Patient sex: F
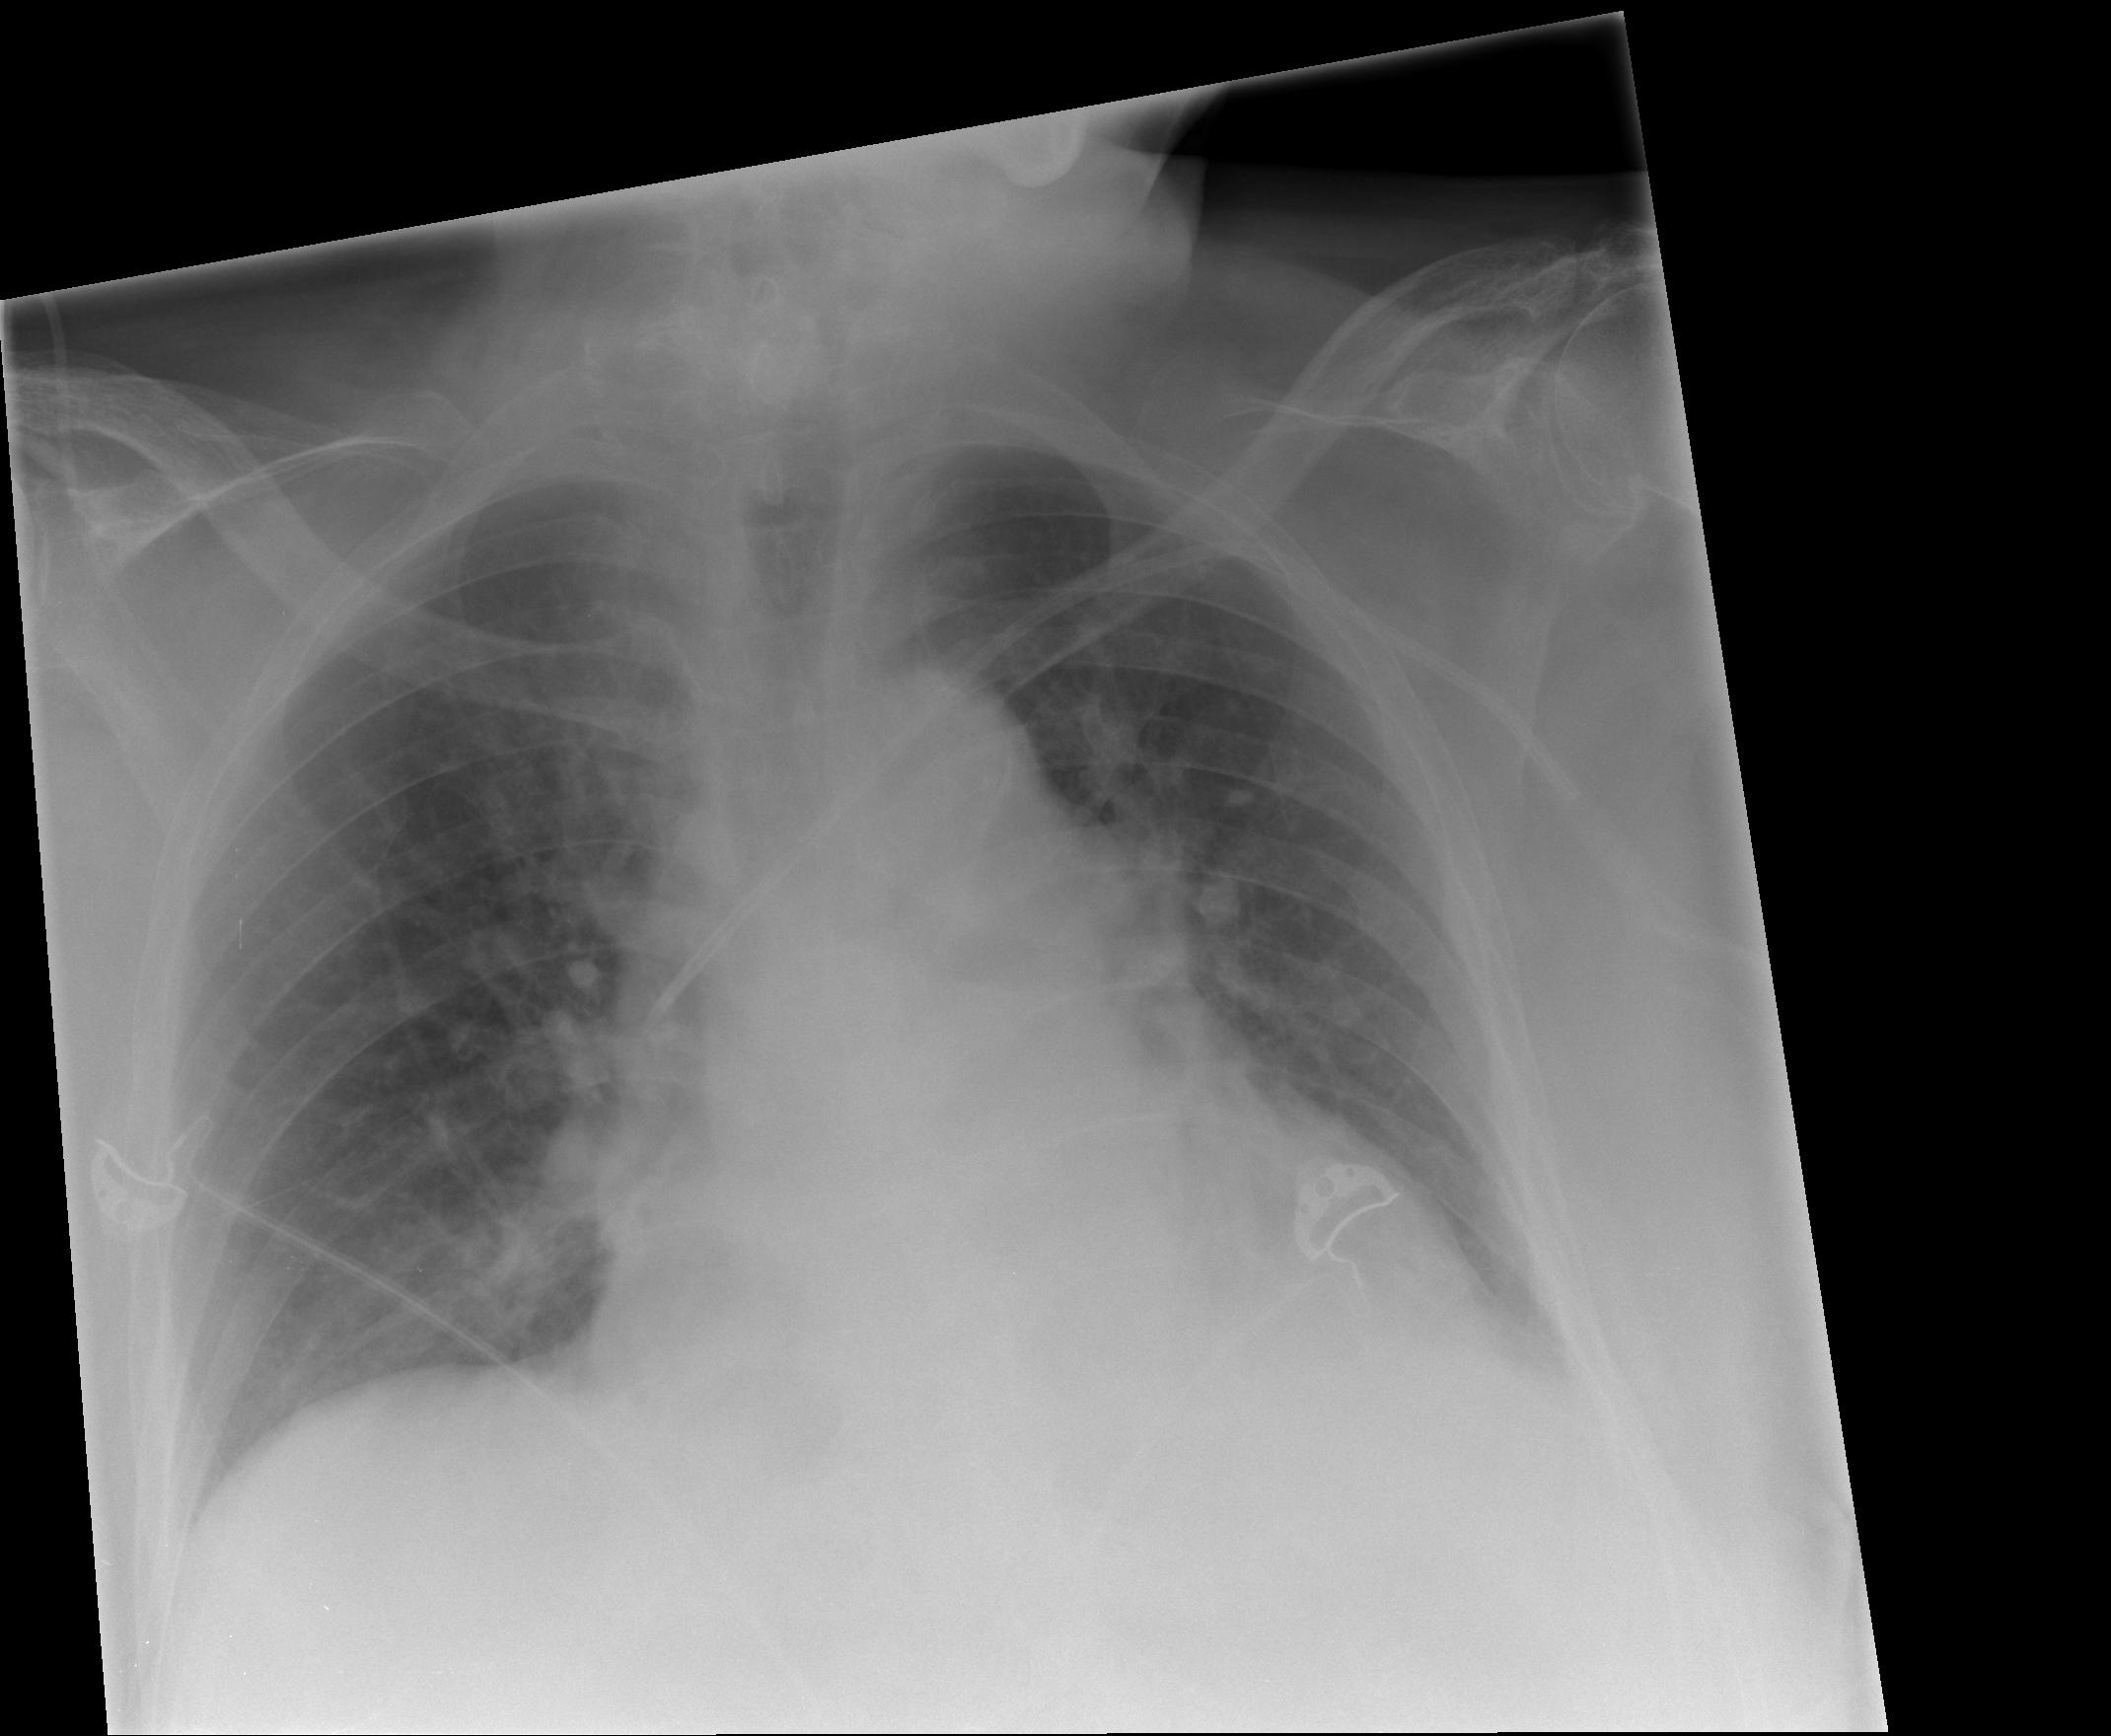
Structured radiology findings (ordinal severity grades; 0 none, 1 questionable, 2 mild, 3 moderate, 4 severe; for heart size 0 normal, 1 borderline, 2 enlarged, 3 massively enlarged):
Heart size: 2
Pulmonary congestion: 2
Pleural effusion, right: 0
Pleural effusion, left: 2
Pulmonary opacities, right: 0
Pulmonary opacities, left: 0
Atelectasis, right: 2
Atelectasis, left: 2